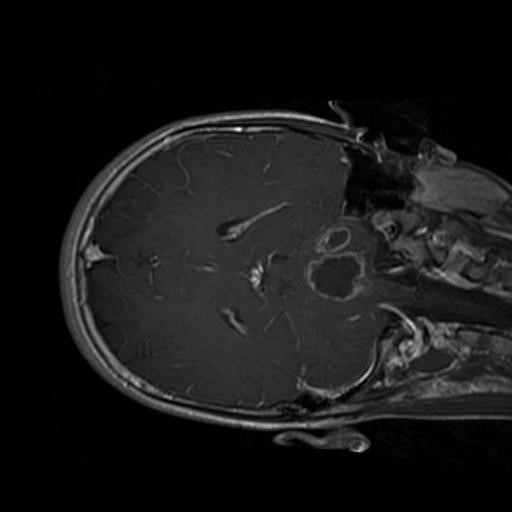
Label: brain_glioma